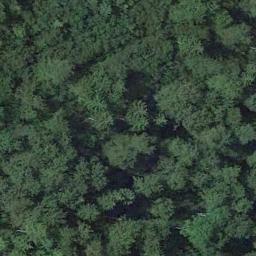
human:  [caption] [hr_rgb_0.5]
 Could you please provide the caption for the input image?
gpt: The forest has a lot of dense dark green trees .

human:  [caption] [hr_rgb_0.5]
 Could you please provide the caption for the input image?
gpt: The forest is full of green trees .

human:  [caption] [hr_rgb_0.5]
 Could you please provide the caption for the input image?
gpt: Many green trees are in a forest .

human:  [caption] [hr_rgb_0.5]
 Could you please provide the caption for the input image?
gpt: There are several trees on this land .

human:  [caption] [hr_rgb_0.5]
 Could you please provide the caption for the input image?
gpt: A forest with many green trees .